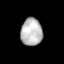
Tissue: lung
Cell type: Endothelial cells
Senescence score: 0.5895
Nuclear area (px): 583
Mean DAPI intensity: 184.985